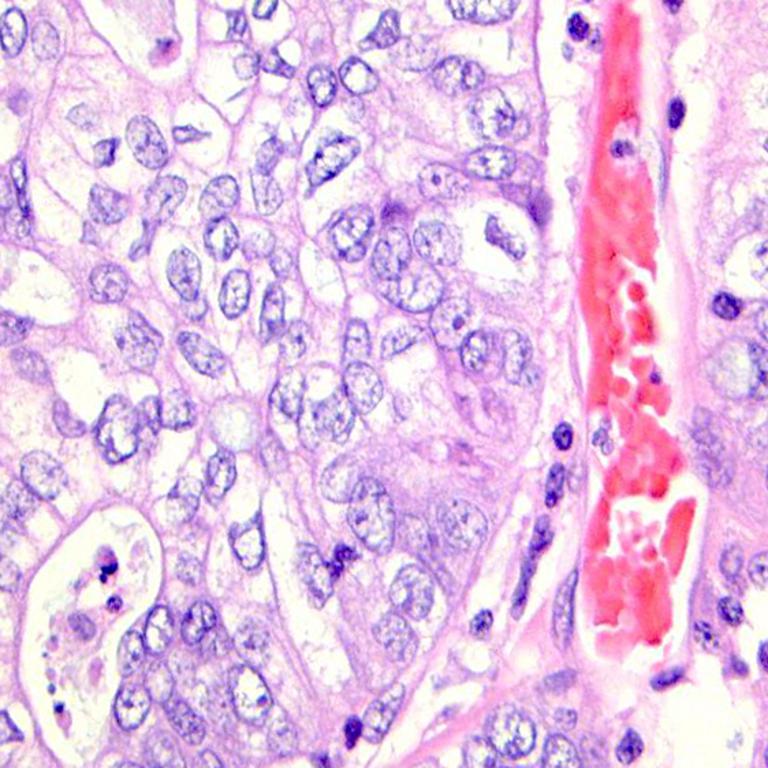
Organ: colon
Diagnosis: adenocarcinomas